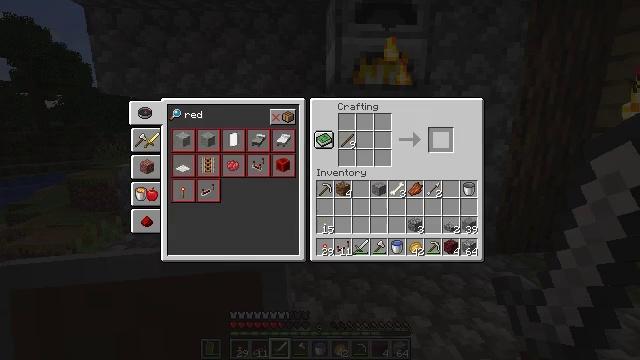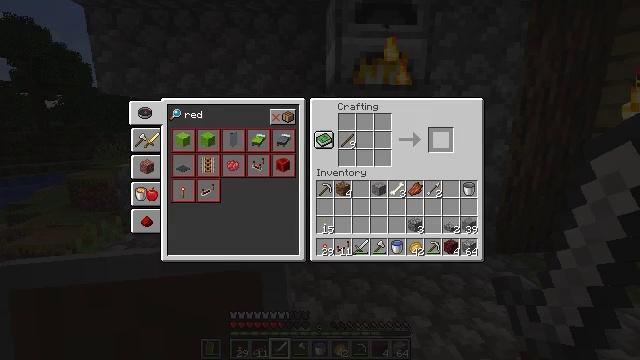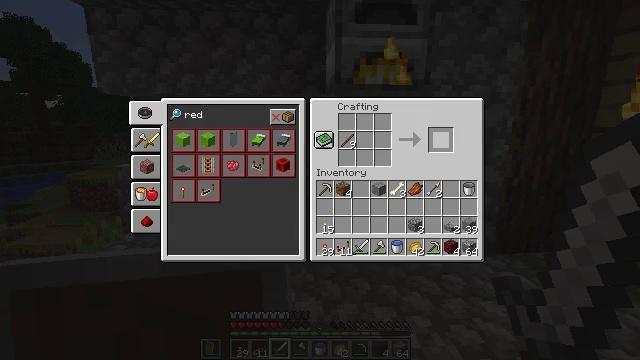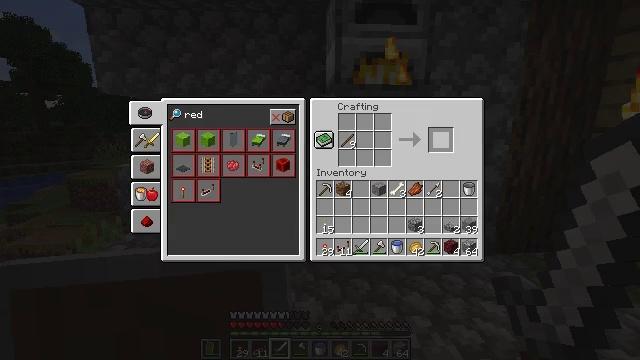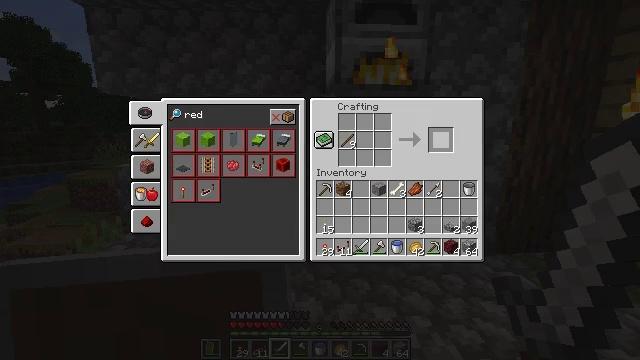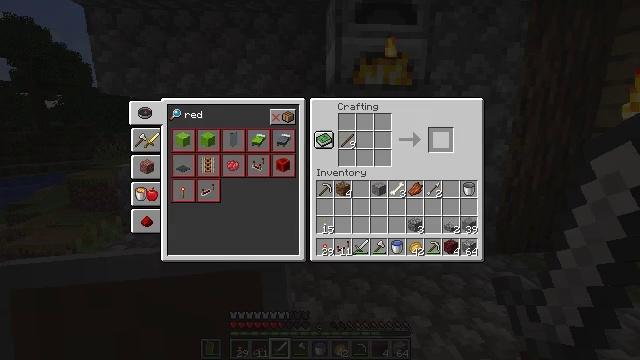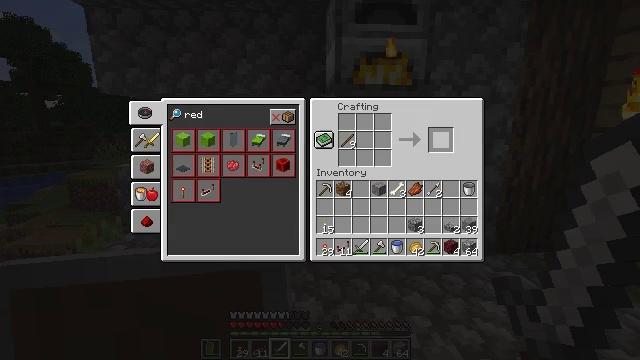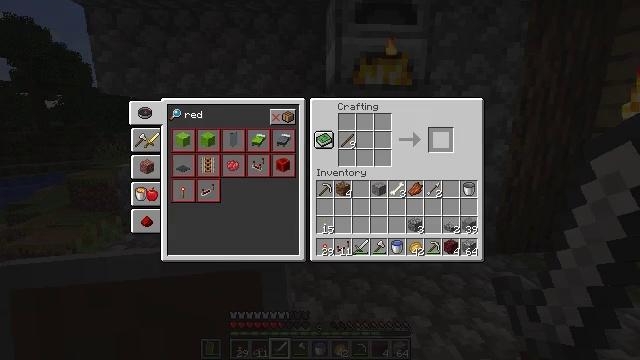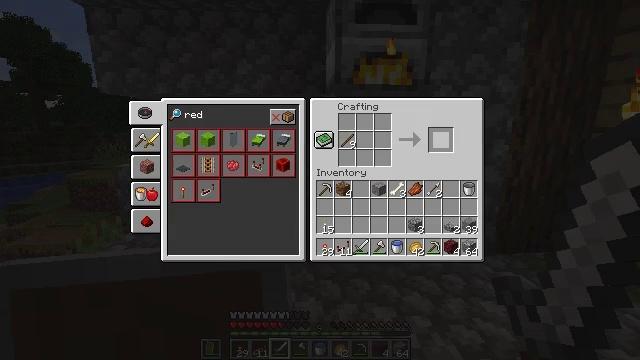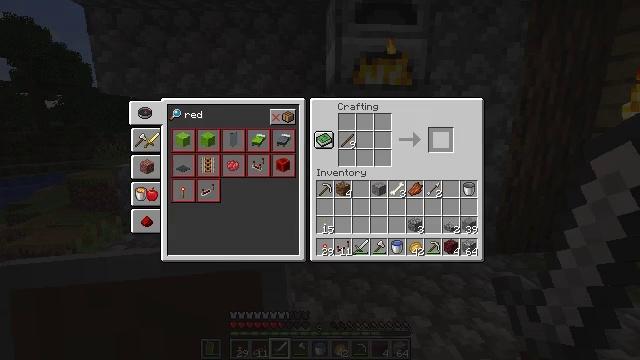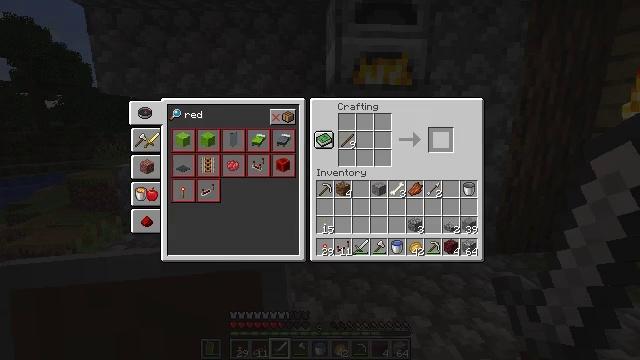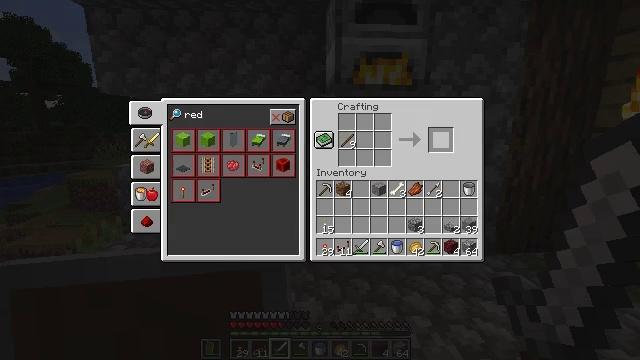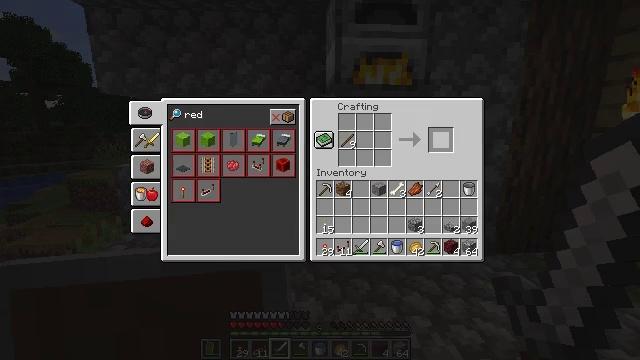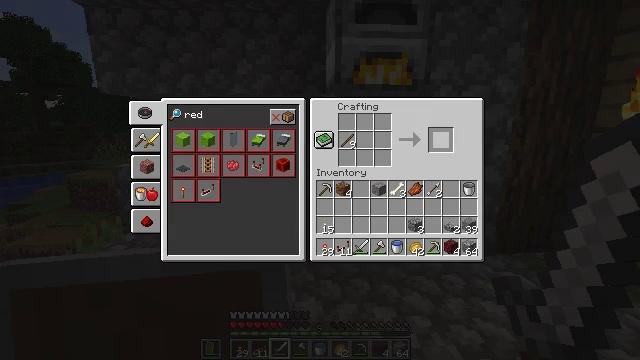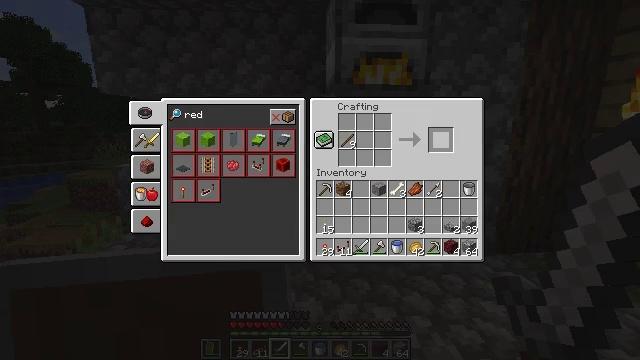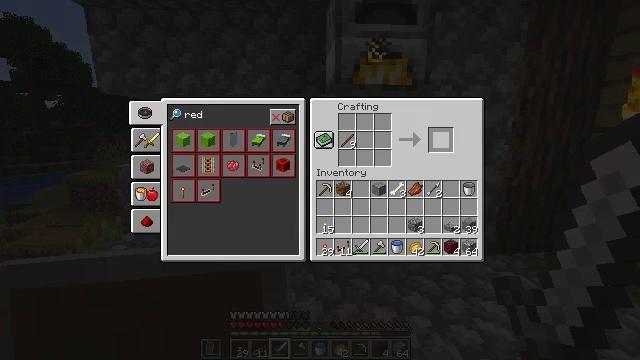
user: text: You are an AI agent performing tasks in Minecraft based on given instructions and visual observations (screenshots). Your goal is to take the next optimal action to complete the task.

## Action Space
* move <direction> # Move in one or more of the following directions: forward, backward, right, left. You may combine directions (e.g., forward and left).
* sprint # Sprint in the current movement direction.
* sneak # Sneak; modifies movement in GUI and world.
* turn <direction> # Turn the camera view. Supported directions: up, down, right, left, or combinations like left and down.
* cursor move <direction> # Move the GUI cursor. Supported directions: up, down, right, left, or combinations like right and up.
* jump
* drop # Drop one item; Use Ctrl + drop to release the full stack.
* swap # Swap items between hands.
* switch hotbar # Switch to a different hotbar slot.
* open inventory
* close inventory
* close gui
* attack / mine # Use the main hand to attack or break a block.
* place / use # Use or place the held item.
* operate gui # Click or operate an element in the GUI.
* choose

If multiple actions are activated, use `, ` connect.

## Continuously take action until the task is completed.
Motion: motion action
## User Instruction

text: Create a comparator with three redstone torches, three stones, and one nether quartz.
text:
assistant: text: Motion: no_op
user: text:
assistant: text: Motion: no_op
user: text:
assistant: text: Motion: no_op
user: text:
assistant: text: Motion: no_op
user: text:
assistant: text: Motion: no_op
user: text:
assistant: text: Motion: no_op
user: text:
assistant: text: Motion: no_op
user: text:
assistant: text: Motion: no_op
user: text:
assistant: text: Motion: no_op
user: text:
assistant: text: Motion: no_op
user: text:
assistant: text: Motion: no_op
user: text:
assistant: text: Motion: no_op
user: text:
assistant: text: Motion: no_op
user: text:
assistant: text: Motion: no_op
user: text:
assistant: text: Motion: no_op
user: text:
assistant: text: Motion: no_op
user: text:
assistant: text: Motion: no_op
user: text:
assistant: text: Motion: no_op
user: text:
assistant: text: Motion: no_op
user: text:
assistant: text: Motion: no_op
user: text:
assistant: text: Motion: no_op
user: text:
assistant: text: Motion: no_op
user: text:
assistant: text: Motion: no_op
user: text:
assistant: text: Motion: no_op
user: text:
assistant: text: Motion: no_op
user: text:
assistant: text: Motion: no_op
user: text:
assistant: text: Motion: open inventory
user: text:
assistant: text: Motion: open inventory
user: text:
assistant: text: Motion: open inventory
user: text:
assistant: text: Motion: no_op